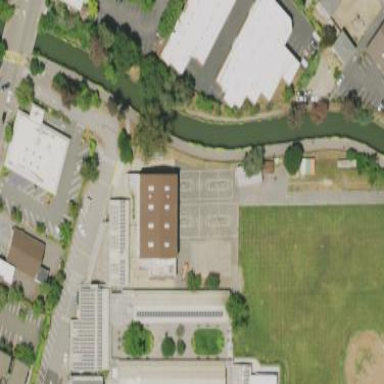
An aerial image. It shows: School building.